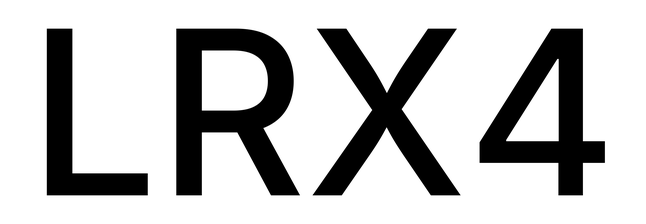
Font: Inter_Medium